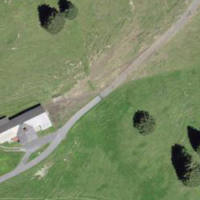
EUNIS habitat code: 23
Species observed at this site:
Astrantia major